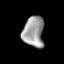
Tissue: lung
Cell type: Epithelial cells
Senescence score: 0.1542
Nuclear area (px): 629
Mean DAPI intensity: 159.855